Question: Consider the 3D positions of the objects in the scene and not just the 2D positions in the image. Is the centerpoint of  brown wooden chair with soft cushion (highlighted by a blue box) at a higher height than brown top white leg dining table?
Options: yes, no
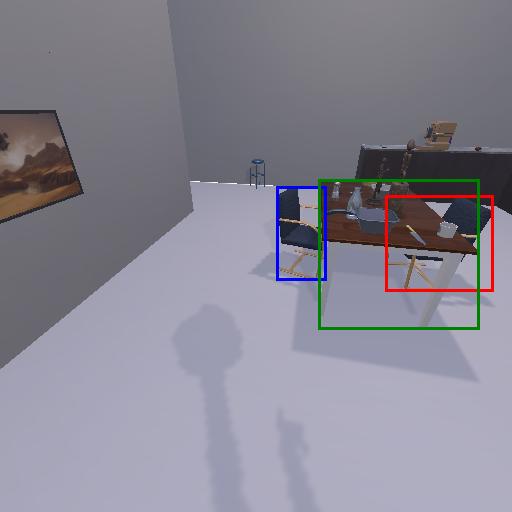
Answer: yes